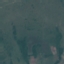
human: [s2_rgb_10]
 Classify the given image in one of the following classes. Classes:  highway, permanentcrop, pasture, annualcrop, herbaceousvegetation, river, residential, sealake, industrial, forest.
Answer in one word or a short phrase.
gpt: Pasture